【题型】选择题　【知识点】平面几何　【难度】easy
四边形 $ABCD$ 的对角线 $AC, BD$ 相交于 $O$, $\angle AOD=60^\circ$, $AC=BD=2$, 则这个四边形的面积是( )

A. $\frac{\sqrt{3}}{4}$
B. $\frac{\sqrt{3}}{2}$
C. $\sqrt{3}$
D. $2\sqrt{3}$
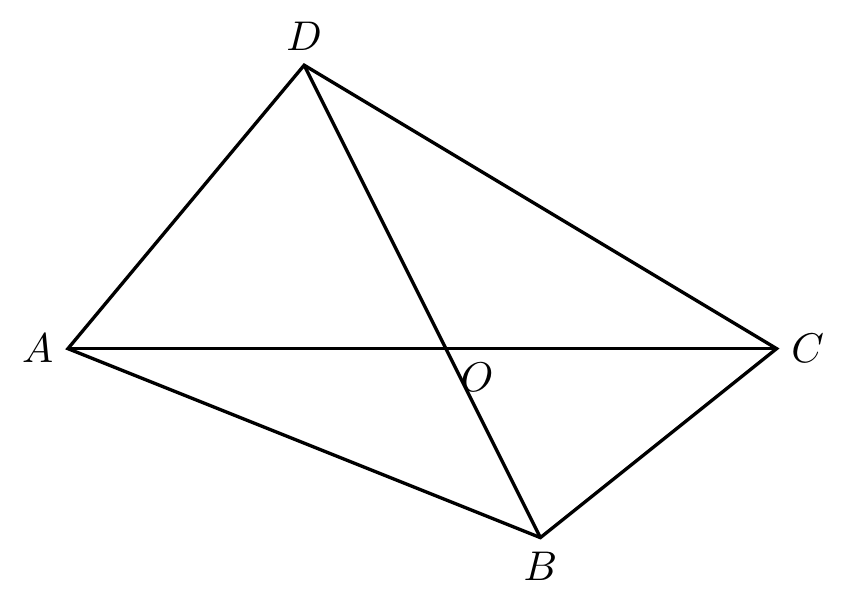
【解答】
解：如图, 过点 $D$ 作 $DG \perp AC$ 于点 $G$, 过点 $B$ 作 $BH \perp AC$ 于点 $H$,

$\because \angle AOD = 60^\circ$,

$\therefore \angle AOD = \angle BOC = 60^\circ$,

$\therefore DG = \frac{\sqrt{3}}{2} DO$,

同理可得：$BH = \frac{\sqrt{3}}{2} BO$,

$S_{\text{四边形}ABCD} = \frac{1}{2} \times AC \times DG + \frac{1}{2} \times AC \times BH$

$= \frac{1}{2} \times AC \times \frac{\sqrt{3}}{2} \times (DO + BO)$

$= \frac{1}{2} \times 2 \times \frac{\sqrt{3}}{2} \times BD$

$= \sqrt{3}$。

故选：C。
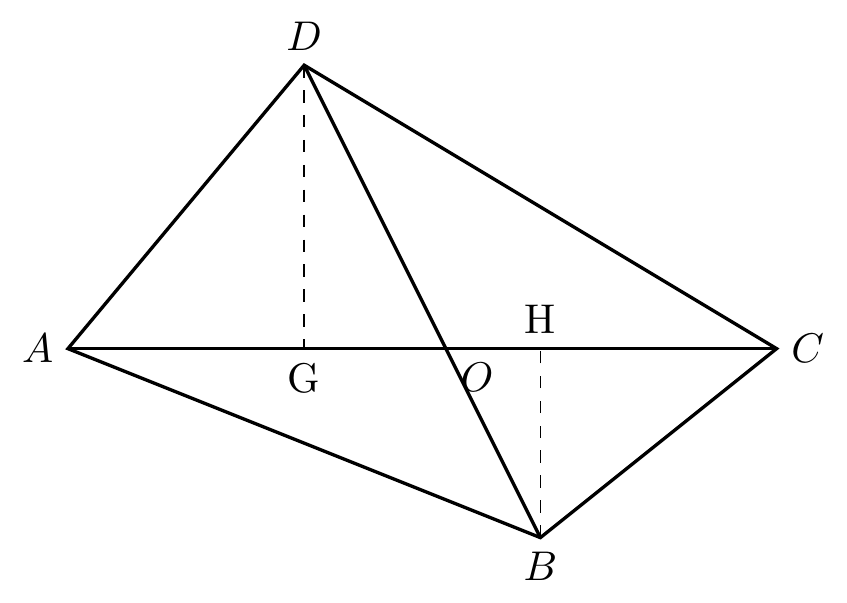